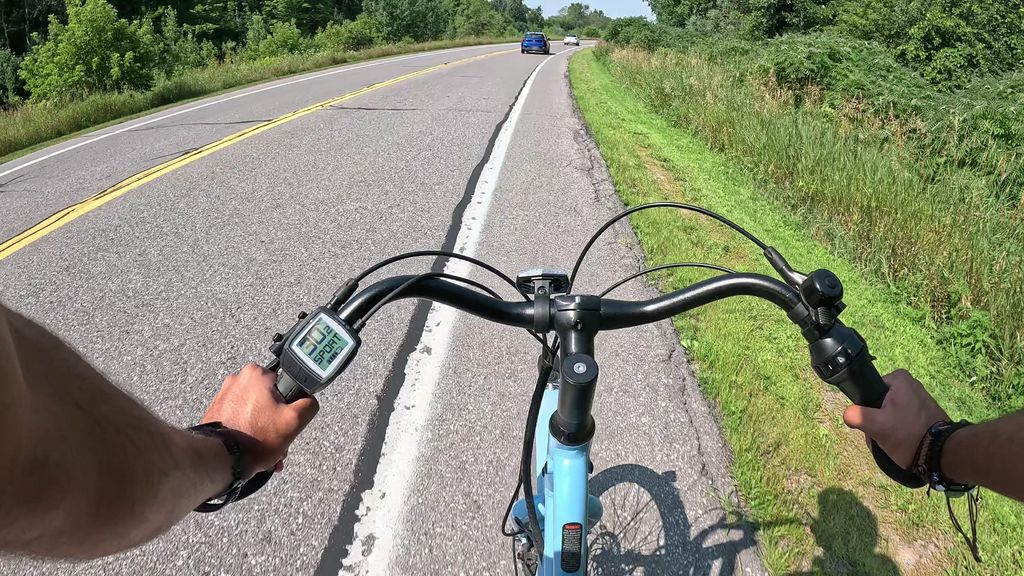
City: ottawa-gatineau